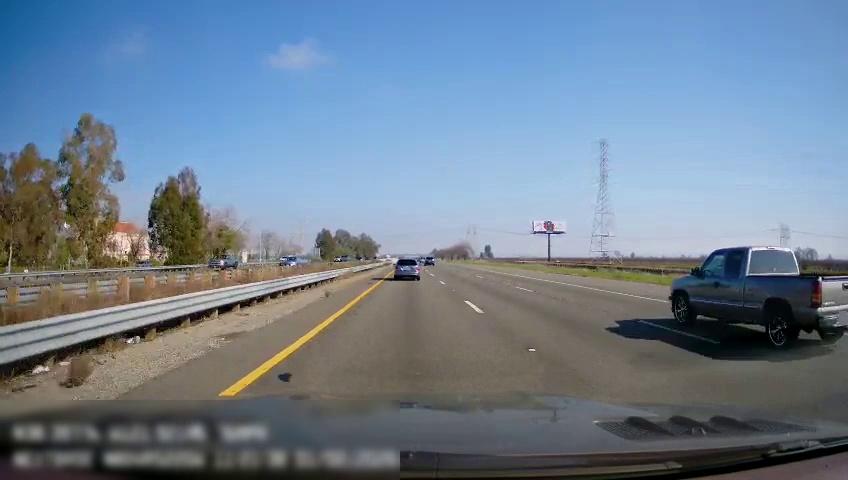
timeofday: Day
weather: Sunny
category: Drivable Space
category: Vehicles | Car
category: Vehicles | Car
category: Vehicles | Car
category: Vehicles | Truck
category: Vehicles | Car
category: Vehicles | Car
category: Vehicles | SUV
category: Lanes | Current Lane
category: Lanes | Current Lane
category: Lanes | Alternate Lane
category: Lanes | Alternate Lane